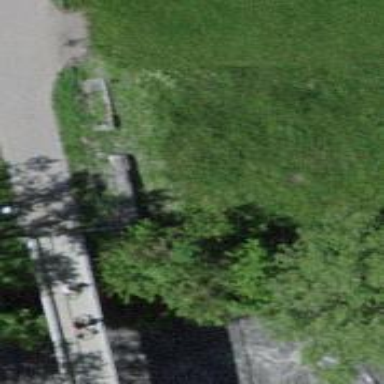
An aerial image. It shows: Concrete footway bridge.